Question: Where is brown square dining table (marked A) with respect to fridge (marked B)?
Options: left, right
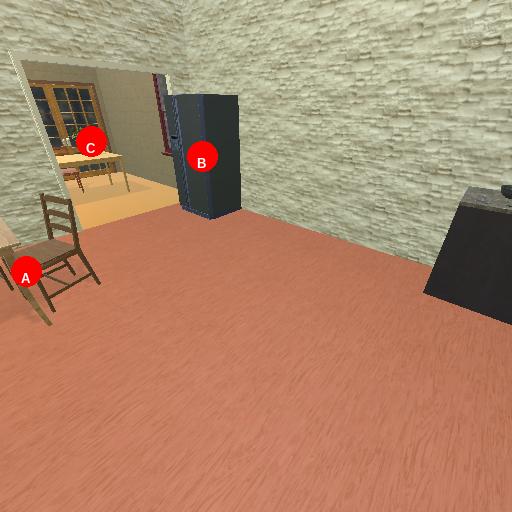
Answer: left